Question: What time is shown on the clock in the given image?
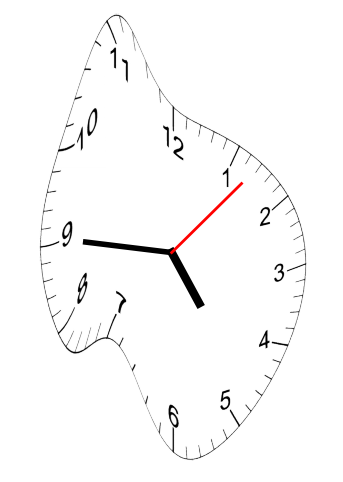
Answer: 04:45:07